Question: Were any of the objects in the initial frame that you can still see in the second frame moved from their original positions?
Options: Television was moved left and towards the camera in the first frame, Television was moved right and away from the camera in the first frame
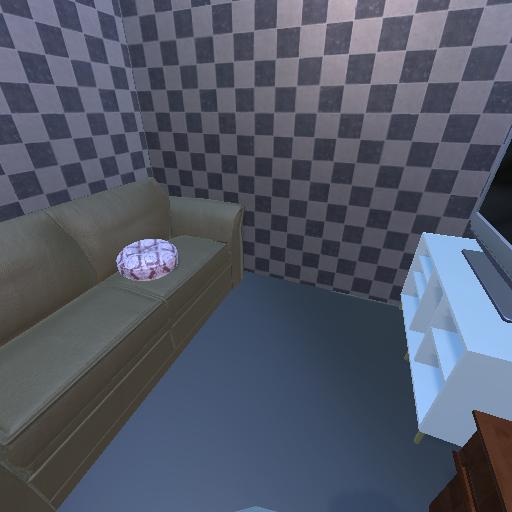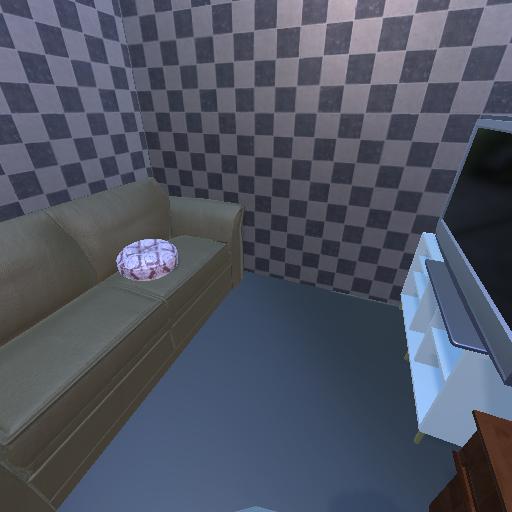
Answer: Television was moved left and towards the camera in the first frame